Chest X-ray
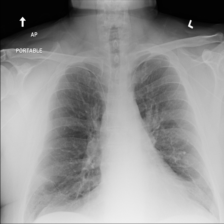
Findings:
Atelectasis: negative
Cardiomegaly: negative
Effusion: negative
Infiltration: negative
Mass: negative
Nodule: negative
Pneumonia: negative
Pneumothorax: negative
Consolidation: negative
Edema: negative
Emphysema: negative
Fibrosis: negative
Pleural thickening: negative
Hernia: negative